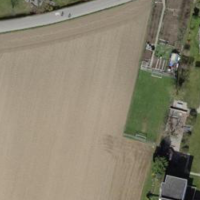
EUNIS habitat code: 25
Species observed at this site:
Ichthyosaura alpestris